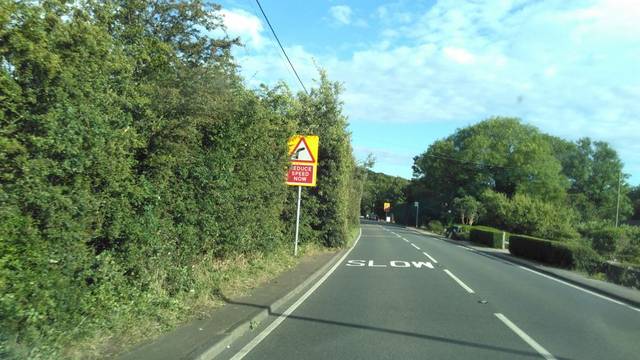
Region: United Kingdom
Coordinates: 51.329, 1.025